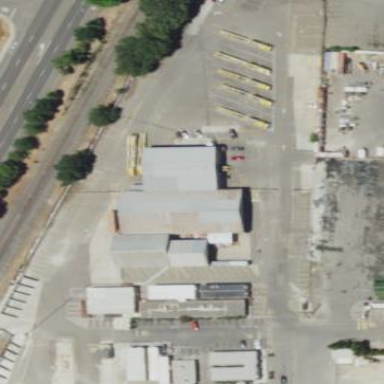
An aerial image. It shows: Industrial building.